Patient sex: F
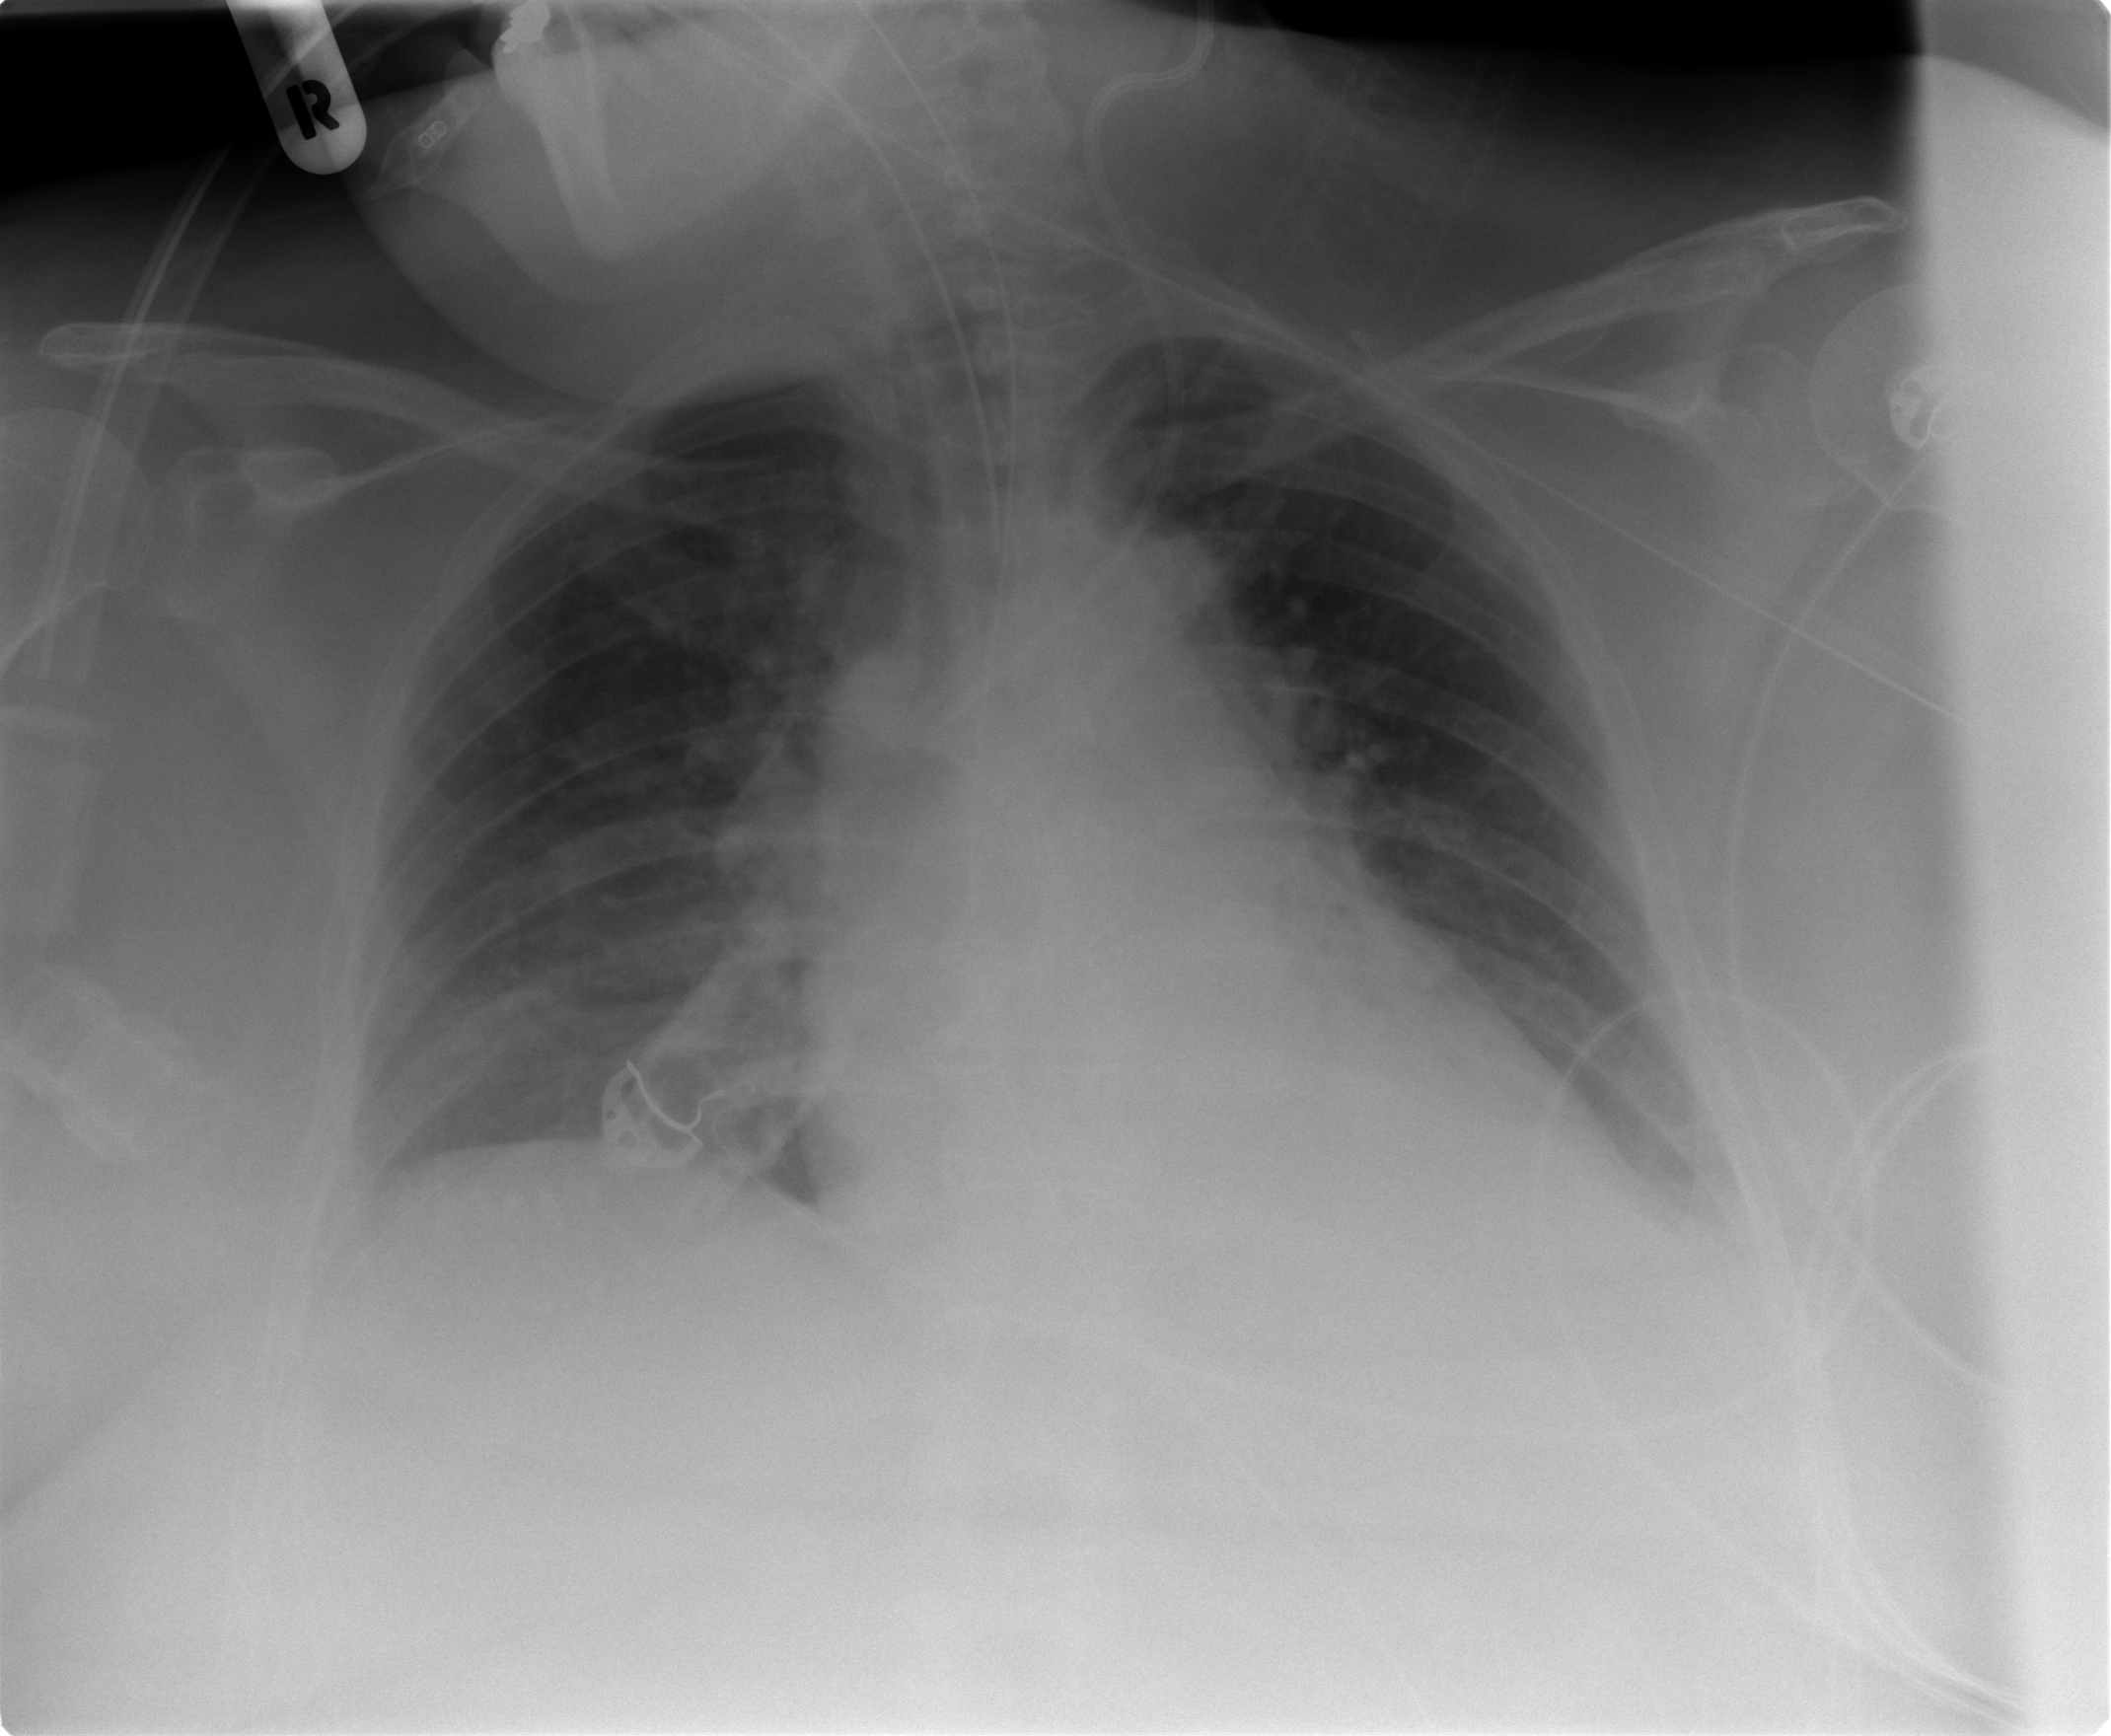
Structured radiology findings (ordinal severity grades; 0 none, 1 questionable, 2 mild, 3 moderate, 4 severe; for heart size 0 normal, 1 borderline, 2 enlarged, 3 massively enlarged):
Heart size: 0
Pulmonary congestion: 2
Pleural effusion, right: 2
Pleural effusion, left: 2
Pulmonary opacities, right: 0
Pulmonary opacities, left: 0
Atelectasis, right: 2
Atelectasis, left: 0